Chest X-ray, PA view. Patient: 58 years old, sex M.
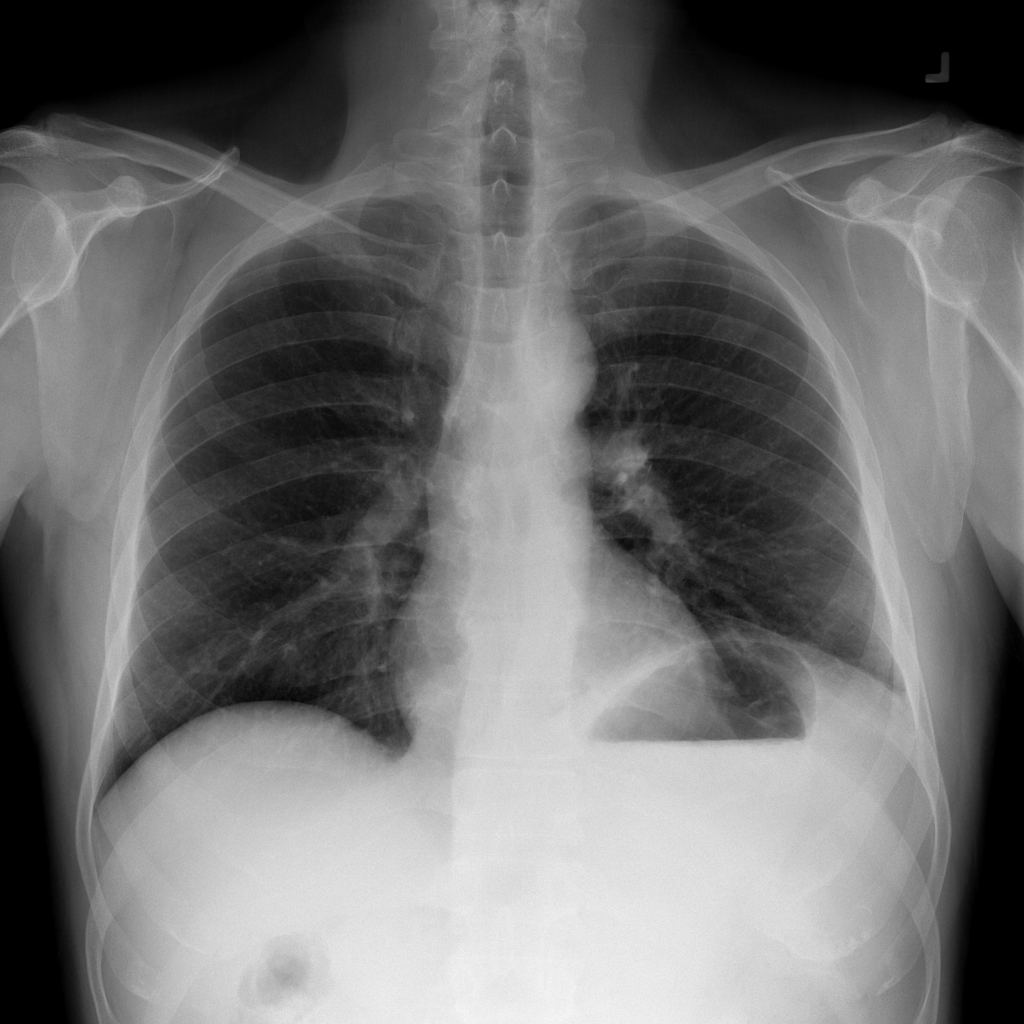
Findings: No Finding